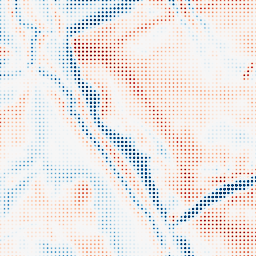
Category: multiscale
Decomposition family: dog_multiscale
Decomposition parameters: sigma_ratio: 1.6
n_scales: 3
base_sigma: 2
Upsampling method: sinc_blackman
Upsampling parameters: scale: 8
kernel_size: 4
Upsampling scale: 8